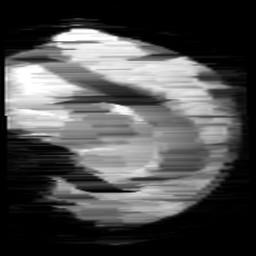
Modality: minIP
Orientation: sagittal
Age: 10
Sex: male
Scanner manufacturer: siemens
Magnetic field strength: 3 T
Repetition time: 0.027 s
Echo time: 0.02 s